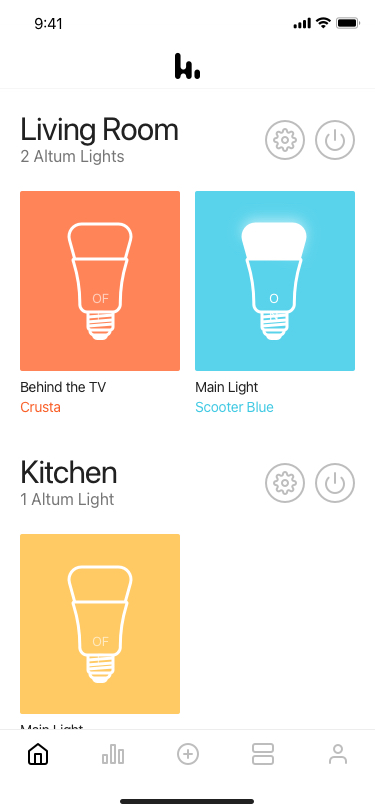
Text in this UI design:
Main Light
Natural Yellow
OFF
1 Altum Light
Kitchen
Main Light
Scooter Blue
ON
Behind the TV
Crusta
OFF
2 Altum Lights
Living Room